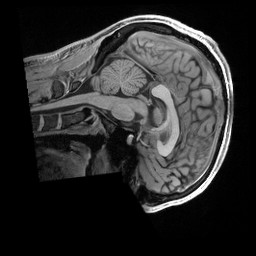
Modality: T1w
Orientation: sagittal
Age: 28
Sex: male
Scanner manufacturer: siemens
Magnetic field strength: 3 T
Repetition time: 2.5 s
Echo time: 0.00296 s